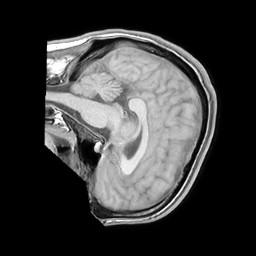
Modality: T1w
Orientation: sagittal
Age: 27
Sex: male
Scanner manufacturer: philips
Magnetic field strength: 1.5 T
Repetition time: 0.1865 s
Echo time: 0.001847 s